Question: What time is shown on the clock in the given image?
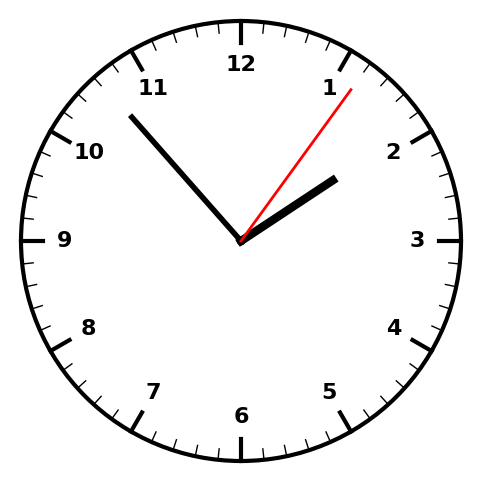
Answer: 01:53:06